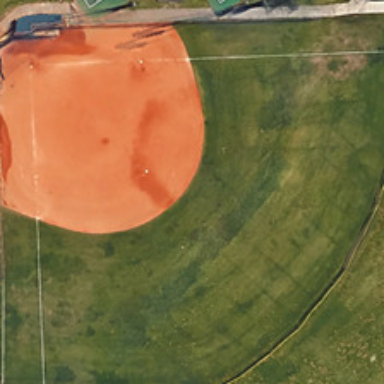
A road is near a baseball field .